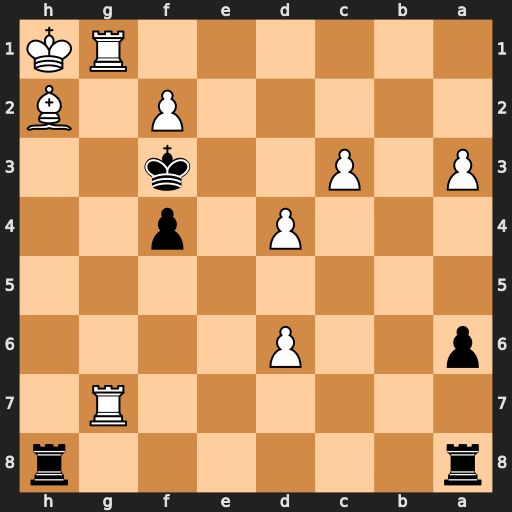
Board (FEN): r6r/6R1/p2P4/8/3P1p2/P1P2k2/5P1B/6RK
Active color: b
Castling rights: -
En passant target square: -
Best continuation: Rxh2+ Kxh2 Rh8+ Rh7 Rxh7#